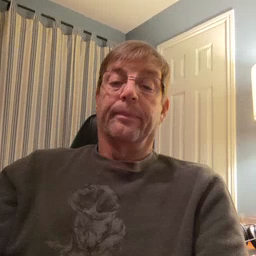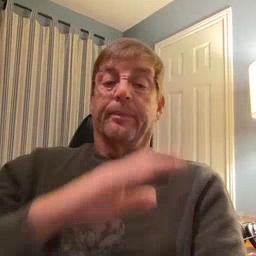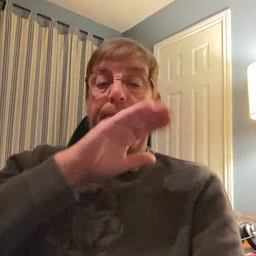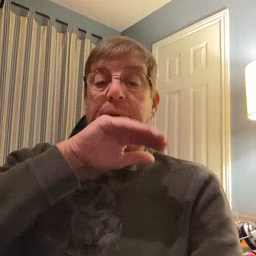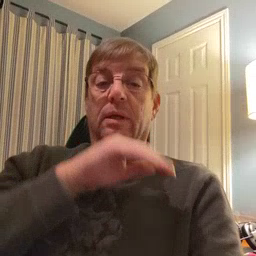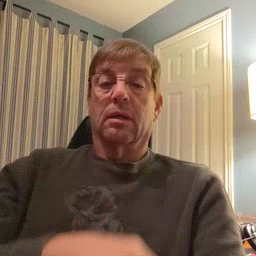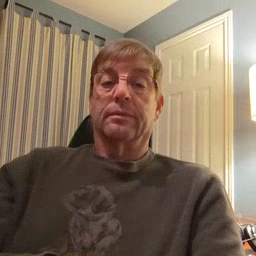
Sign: pig